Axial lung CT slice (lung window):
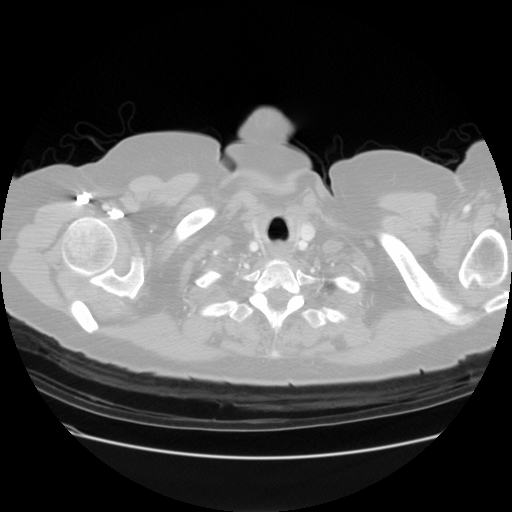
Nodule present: no